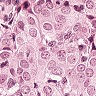
Metastatic tissue present: yes